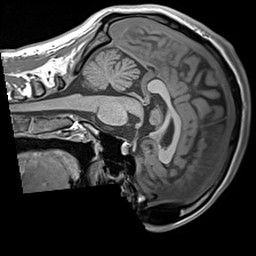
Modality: T1w
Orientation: sagittal
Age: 28
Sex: male
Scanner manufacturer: siemens
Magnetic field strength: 3 T
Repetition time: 1.6 s
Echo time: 0.00236 s